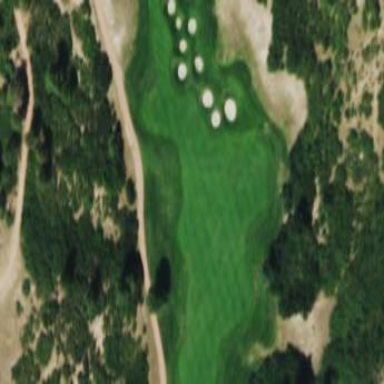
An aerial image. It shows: Golf fairway surrounded by grass.